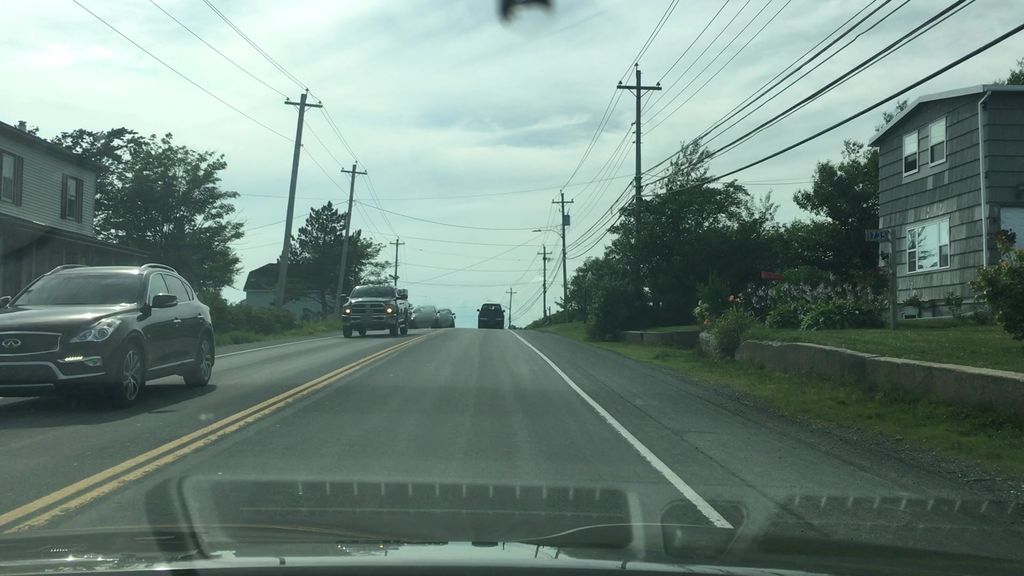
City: halifax